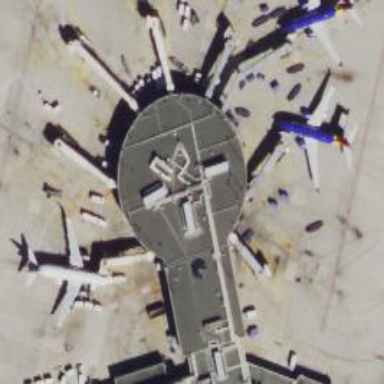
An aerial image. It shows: Information terminal.